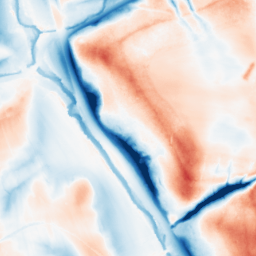
Category: classical
Decomposition family: gaussian_anisotropic
Decomposition parameters: sigma_x: 20
sigma_y: 10
Upsampling method: linear_exact
Upsampling parameters: scale: 8
Upsampling scale: 8